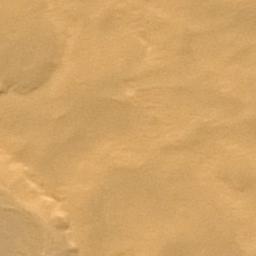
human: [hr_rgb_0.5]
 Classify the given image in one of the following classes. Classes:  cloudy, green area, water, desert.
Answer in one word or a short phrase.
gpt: desert